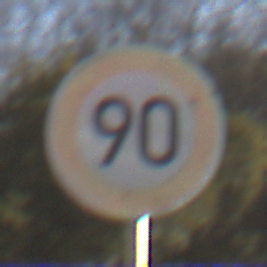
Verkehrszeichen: Geschwindigkeit90
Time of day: SunriseSunset
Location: Outdoor (Nature)
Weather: Clear
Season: NotSpecified
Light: Natural